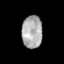
Tissue: prostate
Cell type: T cells
Senescence score: 0.317
Nuclear area (px): 654
Mean DAPI intensity: 170.491